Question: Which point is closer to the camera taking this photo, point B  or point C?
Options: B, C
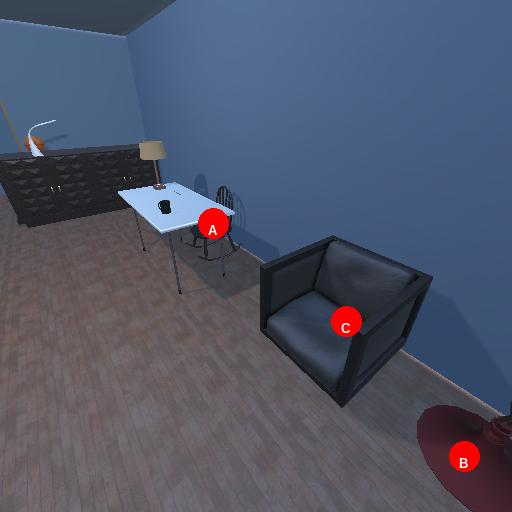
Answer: B